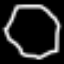
Label: octagon